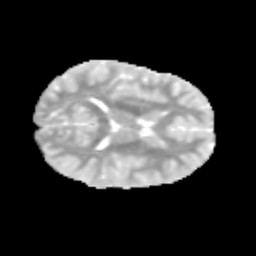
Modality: MD
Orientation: axial
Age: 9
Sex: female
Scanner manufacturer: siemens
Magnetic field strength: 3 T
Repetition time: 3.8 s
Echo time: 0.07 s